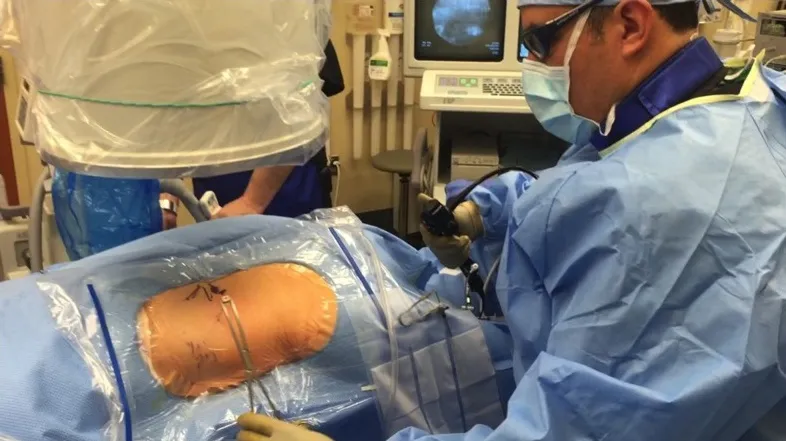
Example of surgeon performing renal access utilizing a combination of ureteroscopic guidance and fluoroscopic radiographic guidance. (Note: photo shown is a left side procedure).
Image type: medical_photograph (other_medical_photograph)